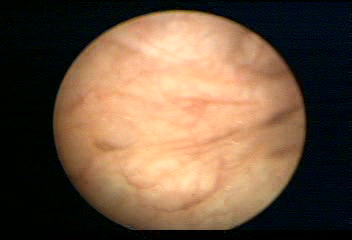
Modality: WLC
Class: Normal mucosa
Bladder cancer association: No